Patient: sex M, age 47
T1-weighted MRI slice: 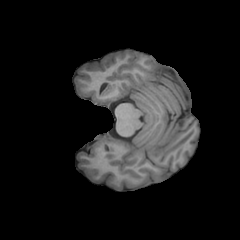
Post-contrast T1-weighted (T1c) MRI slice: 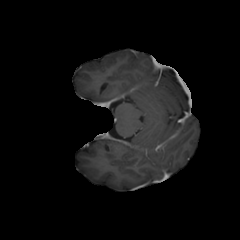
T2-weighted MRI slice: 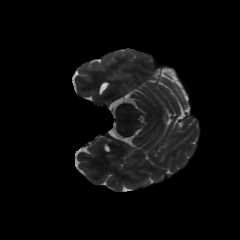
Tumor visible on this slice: no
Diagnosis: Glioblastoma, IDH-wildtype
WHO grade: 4